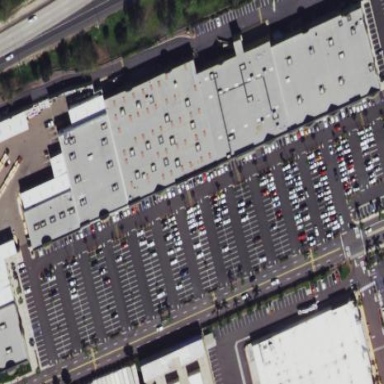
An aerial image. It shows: Retail area.